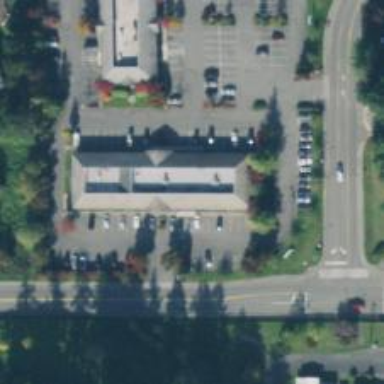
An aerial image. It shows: Healthcare clinic is depicted in the image.